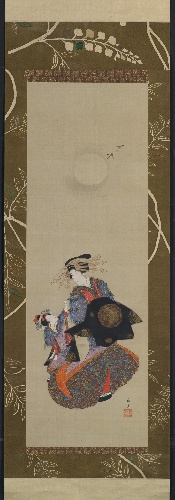
Artist: Teisai Hokuba
Artist bio: Japanese, 1771–1844
Date: 19th century
Object type: Hanging scroll
Classification: Paintings
Medium: Hanging scroll; ink, color, and gold on silk
Culture: Japan
Period: Edo period (1615–1868)
Dimensions: Image: 37 1/4 × 12 3/8 in. (94.6 × 31.4 cm)
Overall with mounting: 69 1/2 × 16 7/8 in. (176.5 × 42.9 cm)
Overall with knobs: 69 1/2 × 19 in. (176.5 × 48.3 cm)
Department: Asian Art
Credit line: Purchase, Friends of Asian Art Gifts, 2003
Accession year: 2003
Repository: Metropolitan Museum of Art, New York, NY
Tags: Moon|Women